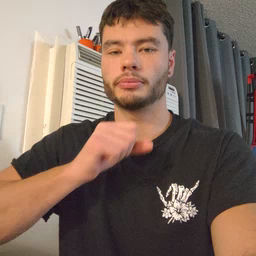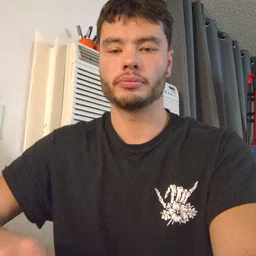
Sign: cow